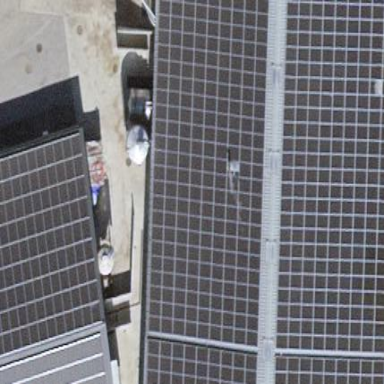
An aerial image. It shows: Solar photovoltaic panel generator producing electricity in small installation.